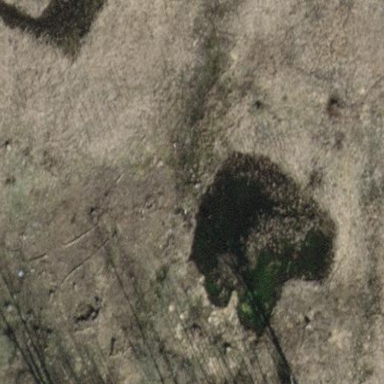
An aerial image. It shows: Swampy wetland area.